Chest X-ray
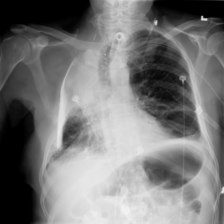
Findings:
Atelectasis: negative
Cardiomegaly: negative
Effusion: negative
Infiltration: negative
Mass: negative
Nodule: negative
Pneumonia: negative
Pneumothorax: negative
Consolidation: negative
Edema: negative
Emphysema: negative
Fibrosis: negative
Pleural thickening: negative
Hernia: negative